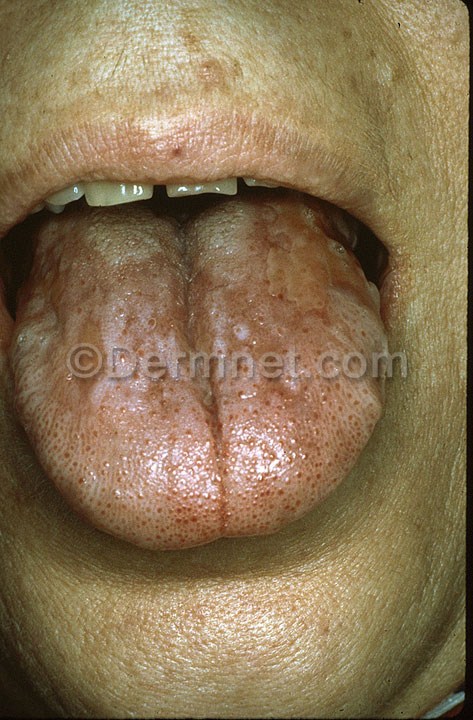
Disease: Psoriasis pictures Lichen Planus and related diseases